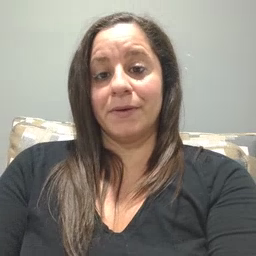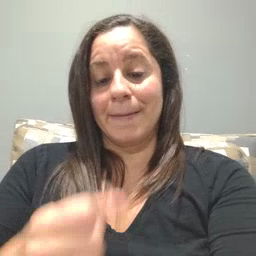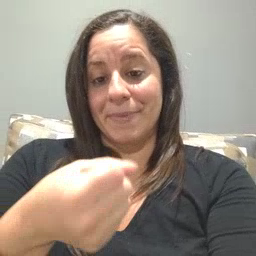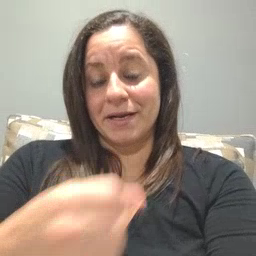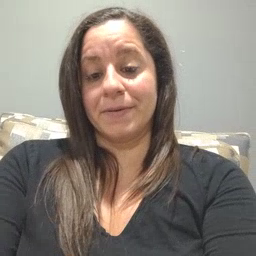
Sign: make